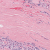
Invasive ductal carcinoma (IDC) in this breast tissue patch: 1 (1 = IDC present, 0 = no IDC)